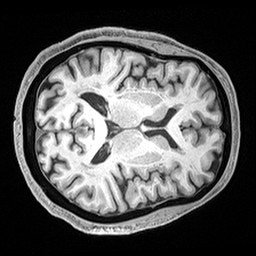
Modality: T1w
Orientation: axial
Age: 62
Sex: female
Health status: healthy
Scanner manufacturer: siemens
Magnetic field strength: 3 T
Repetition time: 2.4 s
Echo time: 0.00217 s